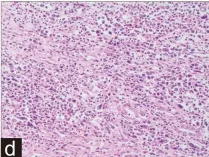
(D) Hematoxylin-eosin staining revealed a high-grade invasive urothelial carcinoma with extensive necrosis.
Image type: pathology (h&e)